Aerial crown-view tile of a tropical tree (Barro Colorado Island, Panama), acquired 20240716:
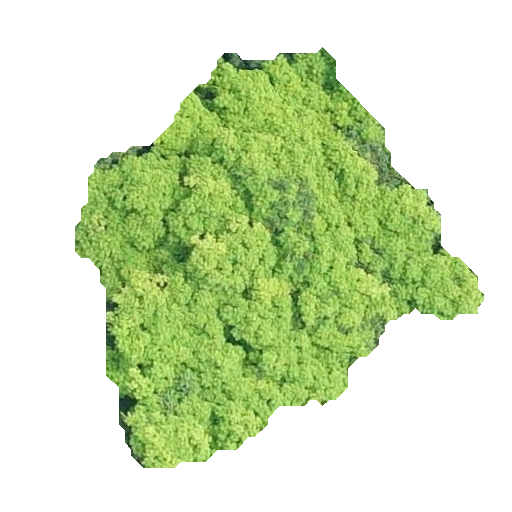
Species: Tachigali panamensis
GBIF accepted scientific name: Tachigali panamensis
Crown area: 160.93 m²